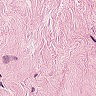
Metastatic tissue present: no